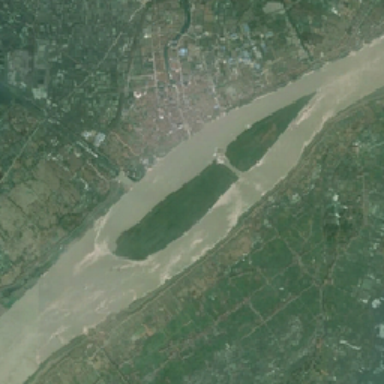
There are cities on both sides of the river .